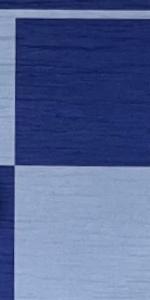
Label: Empty